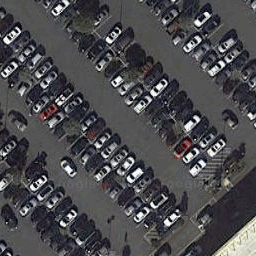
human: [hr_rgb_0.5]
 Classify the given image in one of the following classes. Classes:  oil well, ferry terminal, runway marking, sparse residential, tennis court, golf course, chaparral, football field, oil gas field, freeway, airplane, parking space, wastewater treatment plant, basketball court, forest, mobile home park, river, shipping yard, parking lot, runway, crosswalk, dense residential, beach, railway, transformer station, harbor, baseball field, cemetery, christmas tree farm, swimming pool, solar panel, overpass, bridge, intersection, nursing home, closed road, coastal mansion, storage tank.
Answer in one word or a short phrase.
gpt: parking lot